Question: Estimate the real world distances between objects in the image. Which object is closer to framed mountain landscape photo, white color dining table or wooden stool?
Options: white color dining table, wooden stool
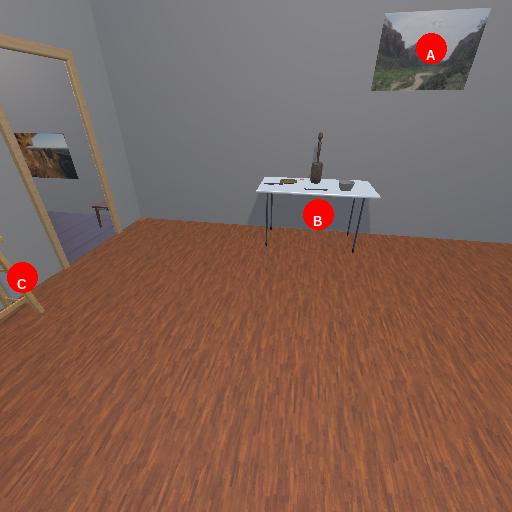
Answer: white color dining table